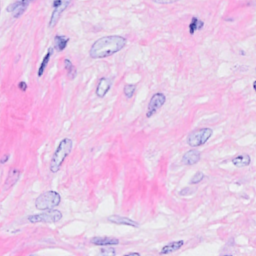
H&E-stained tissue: Breast